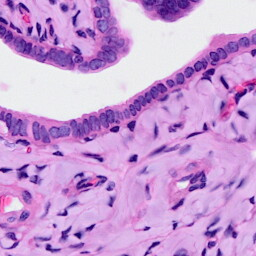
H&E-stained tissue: Ovarian